Field crop: maize
Growth stage: 1
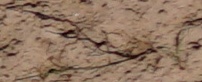
Species: lolium